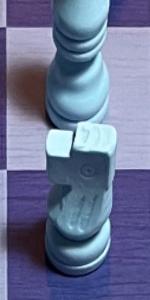
Label: Knight_White